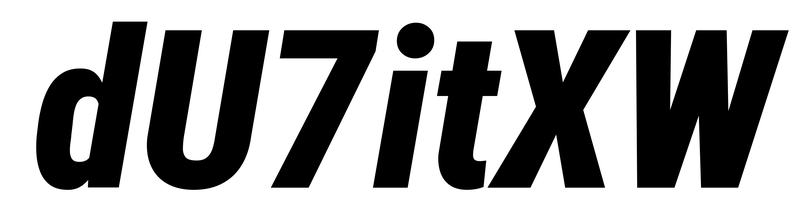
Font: Roboto-Italic_Condensed_Black_Italic